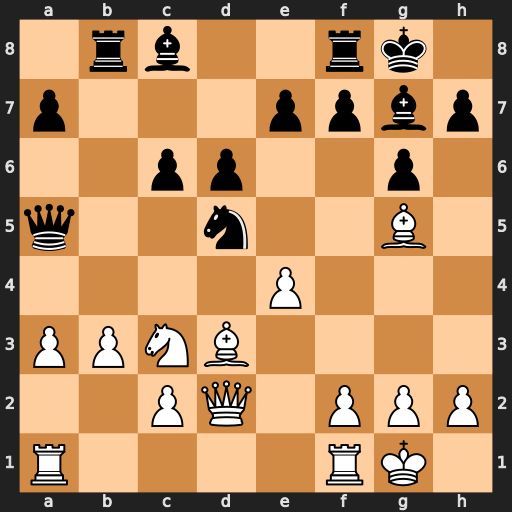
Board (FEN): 1rb2rk1/p3ppbp/2pp2p1/q2n2B1/4P3/PPNB4/2PQ1PPP/R4RK1
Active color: w
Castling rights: -
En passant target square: -
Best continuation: Nxd5 Qxd2 Nxe7+